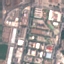
Land use / land cover: Industrial